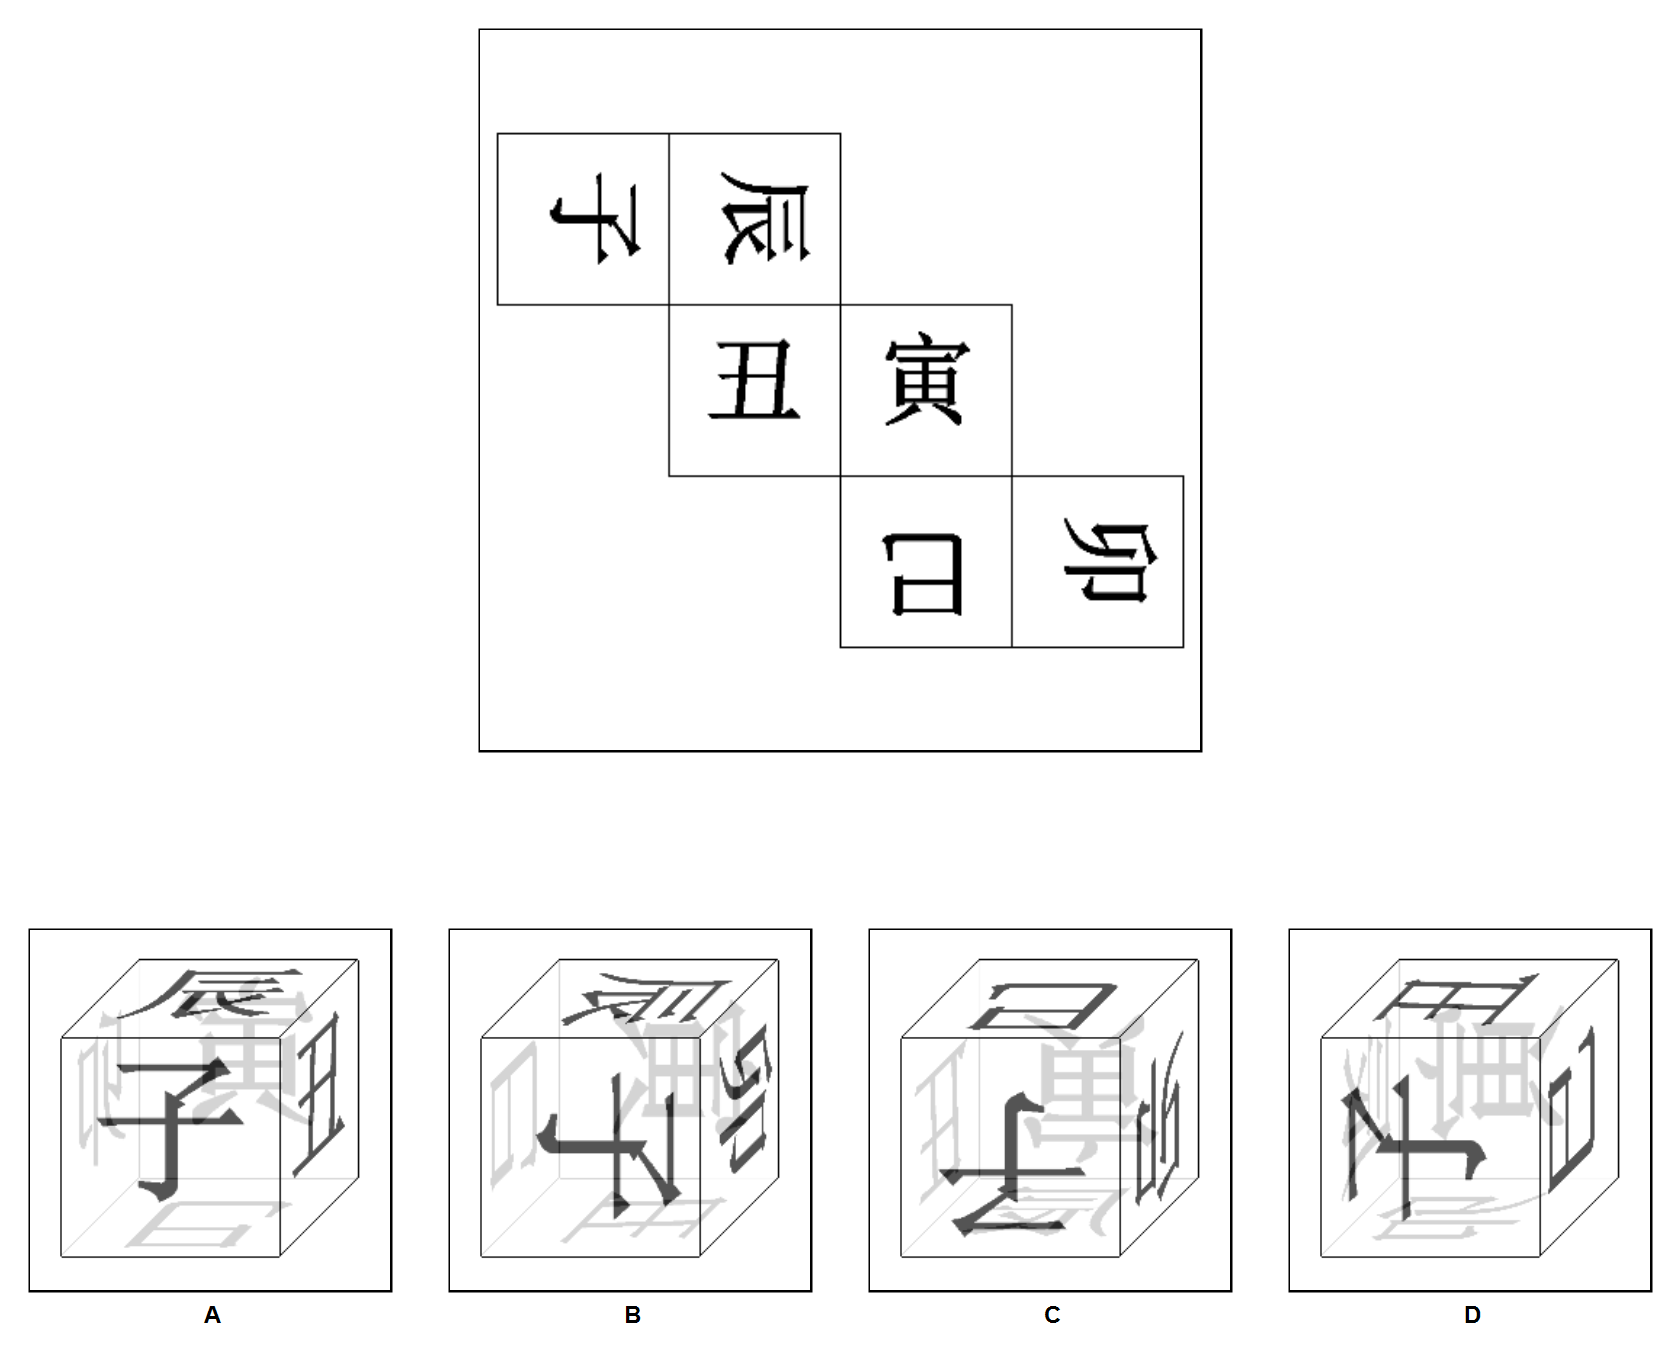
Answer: B